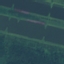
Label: River